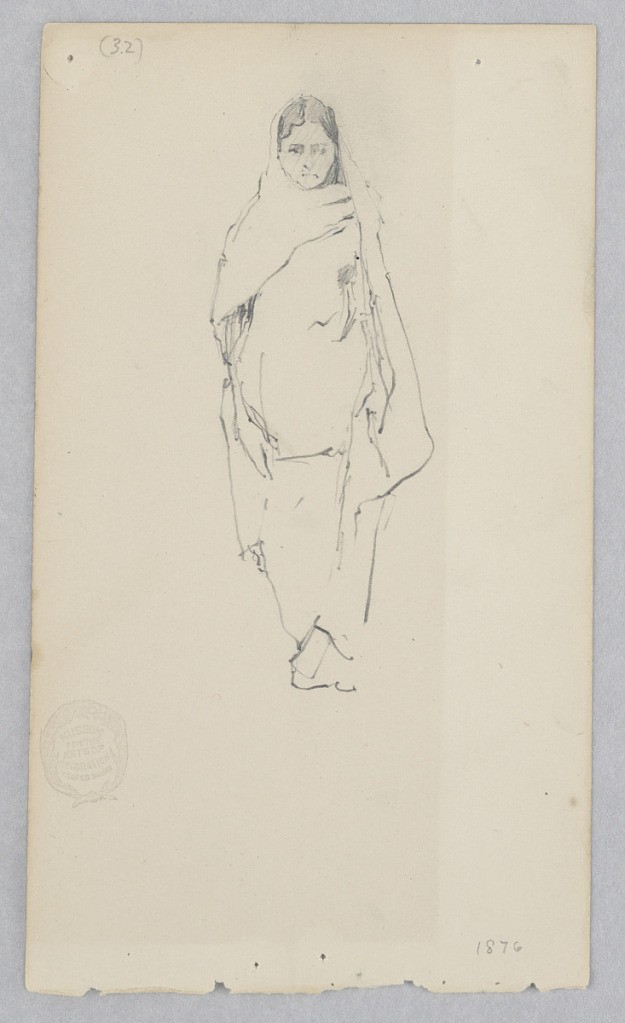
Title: Woman
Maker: Robert Frederick Blum, American, 1857–1903
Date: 1876
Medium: Graphite on wove paper
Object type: Drawing
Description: Female figure draped in fabric with her head covered.